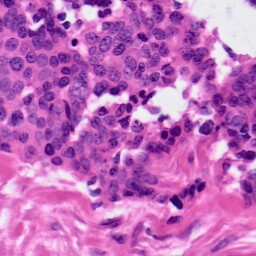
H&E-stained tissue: Ovarian